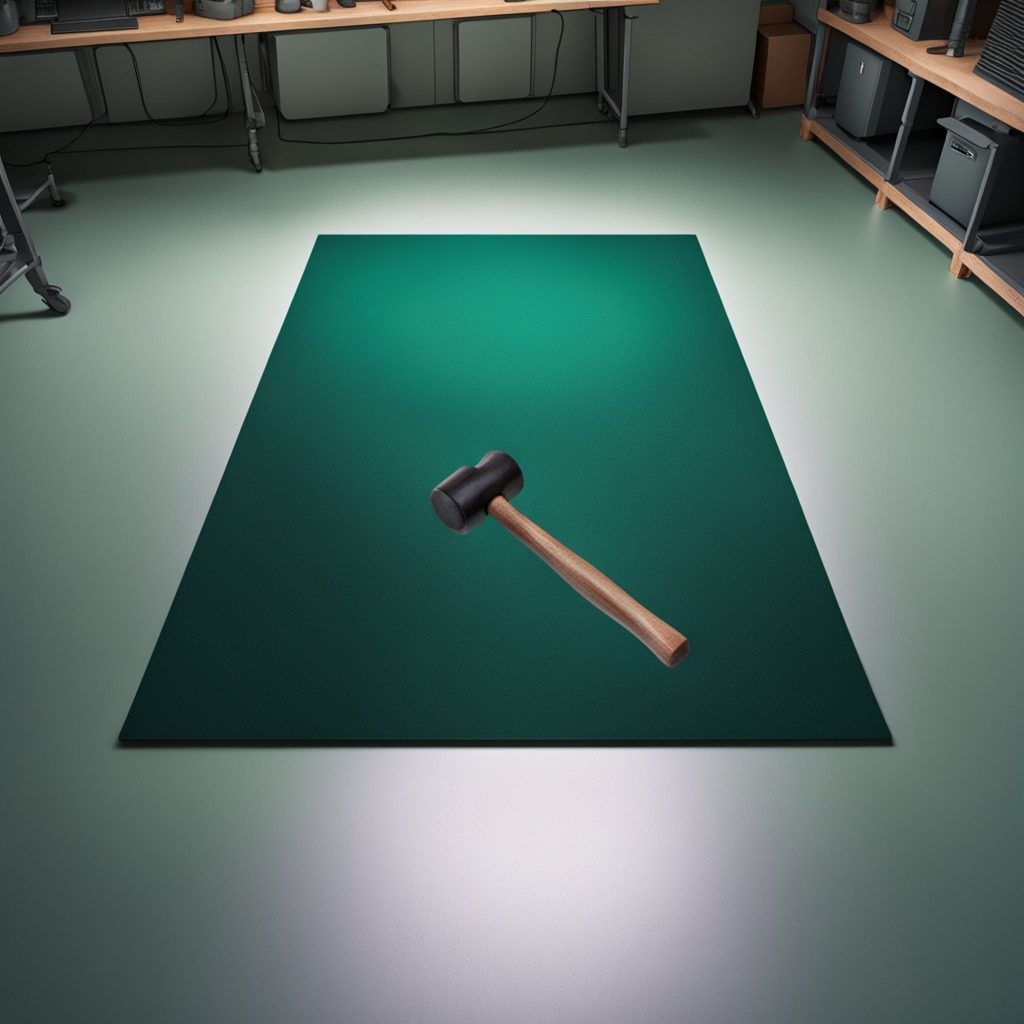
A hammer lies on a clean granite tabletop inside a workshop under bright overhead lighting crisp shadows high clarity worn but beneath the mat